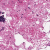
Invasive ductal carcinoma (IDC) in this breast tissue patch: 0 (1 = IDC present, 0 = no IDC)